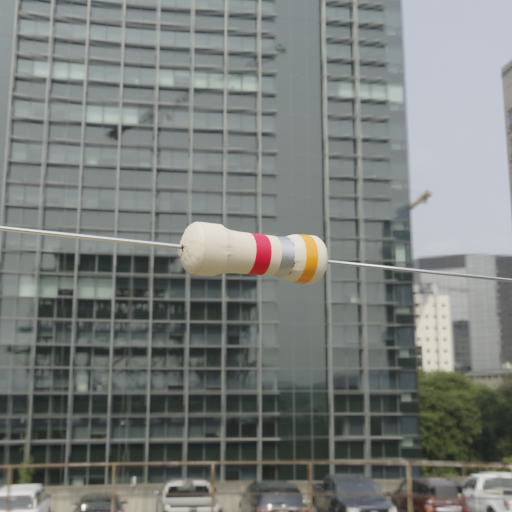
Resistor colour bands (in order): red, silver, orange